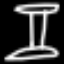
Label: hourglass